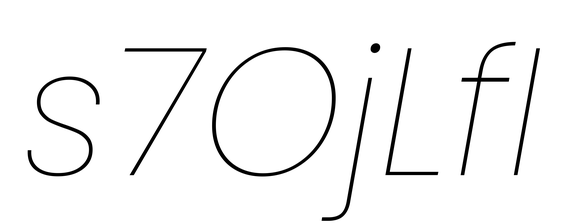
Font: Poppins-ThinItalic